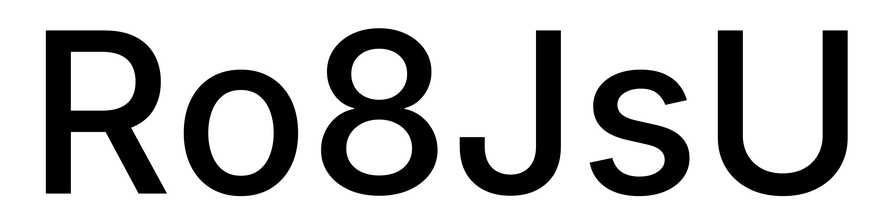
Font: Inter_Medium